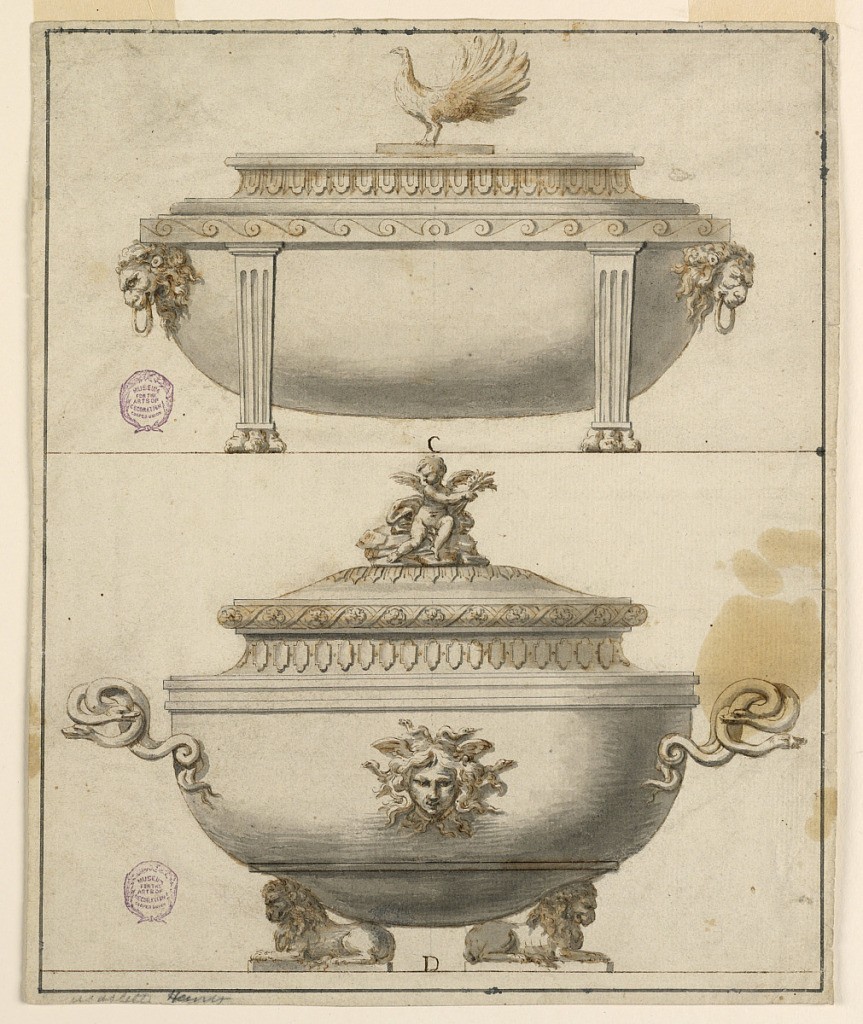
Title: Two Tureens
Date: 1790
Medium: Pen and ink, brush and wash on paper
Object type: Drawing
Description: Vertical rectangle. One above the other marked C and D. C with supports shaped like pillars with lion feet. Two lion masks with rings as handles. On top a peacock; D. is supported by two lying lions. In front the mask of a medusa; pair of snakes as handles. On top a putto sitting with flowers. The lines as in -1075.